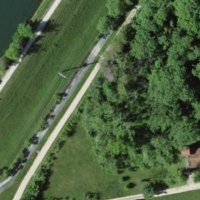
EUNIS habitat code: 52
Species observed at this site:
Andrena hattorfiana